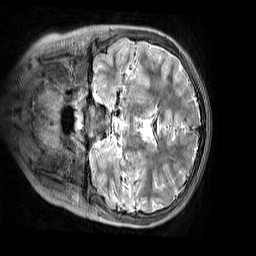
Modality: T2w
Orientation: coronal
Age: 9
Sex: female
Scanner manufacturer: siemens
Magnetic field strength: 3 T
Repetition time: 3.2 s
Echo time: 0.408 s